Field crop: tomato
Growth stage: 1
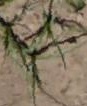
Species: cyperus